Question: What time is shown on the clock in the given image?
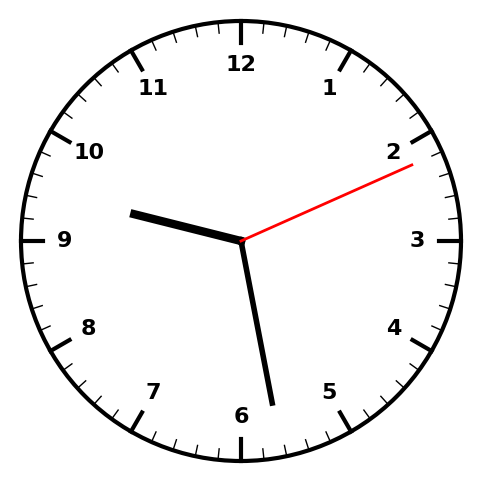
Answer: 09:28:11